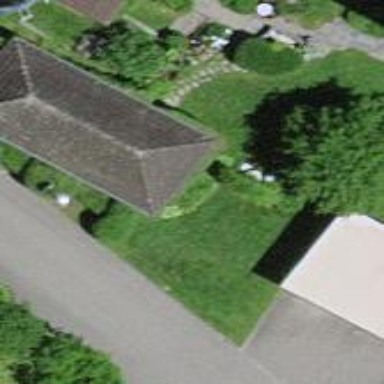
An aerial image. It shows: Garage building.